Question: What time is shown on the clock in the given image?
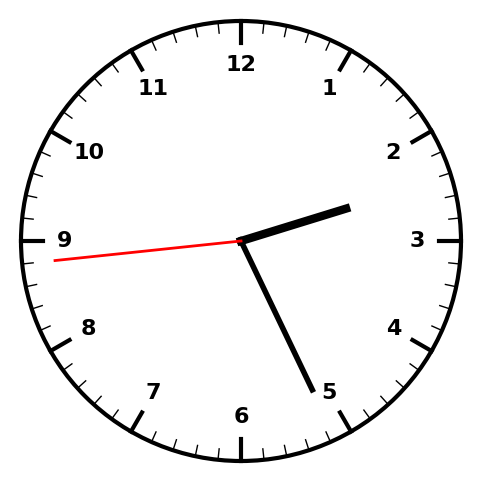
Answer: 02:25:44